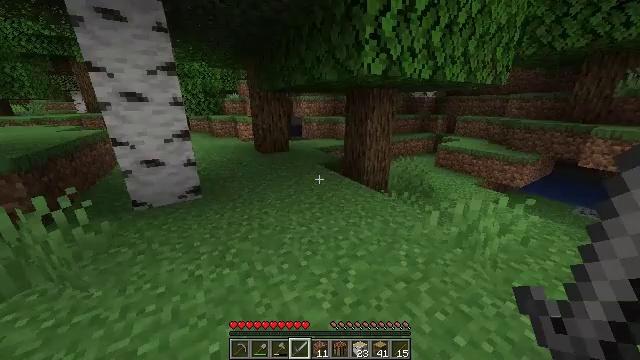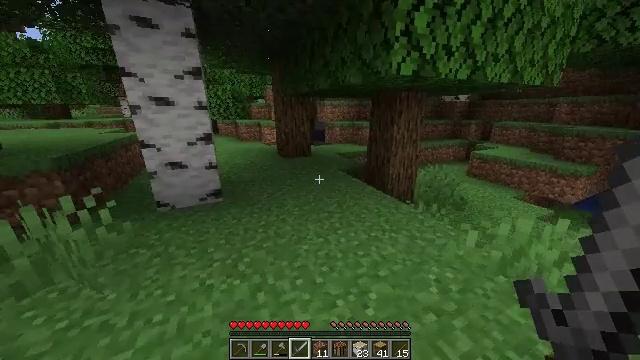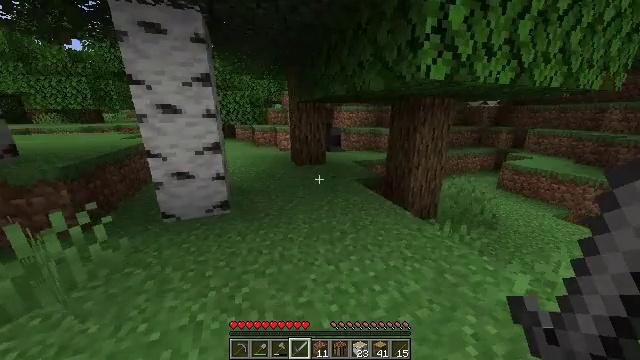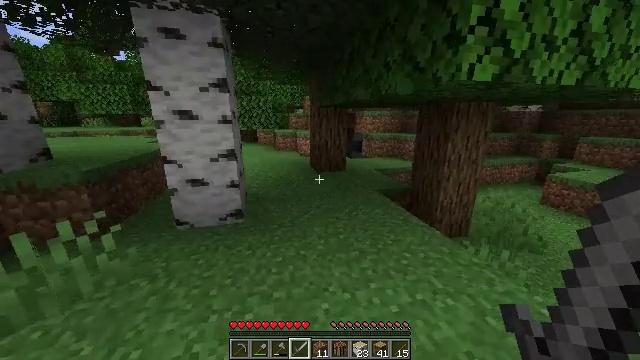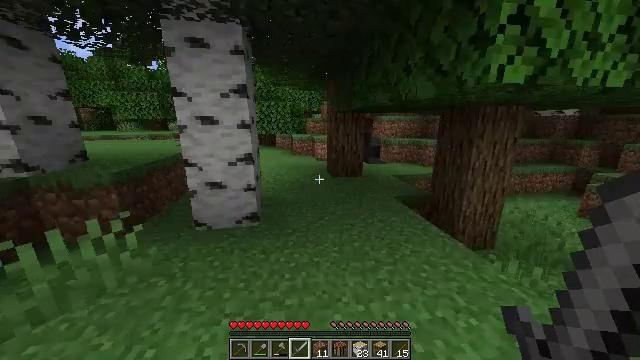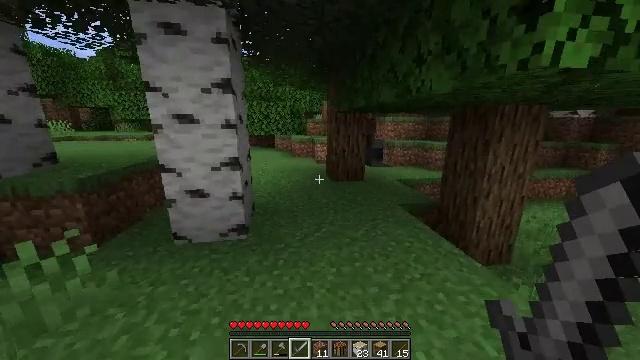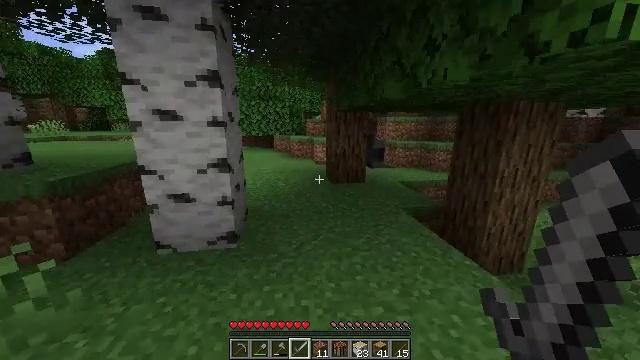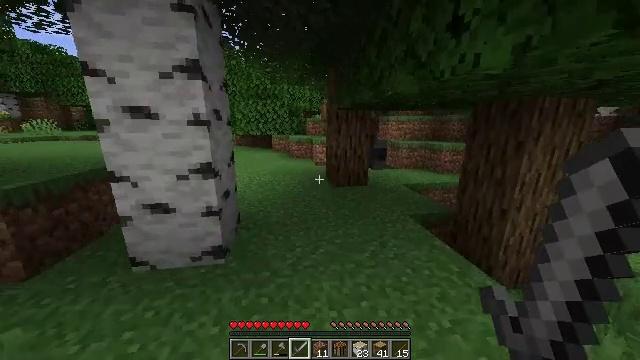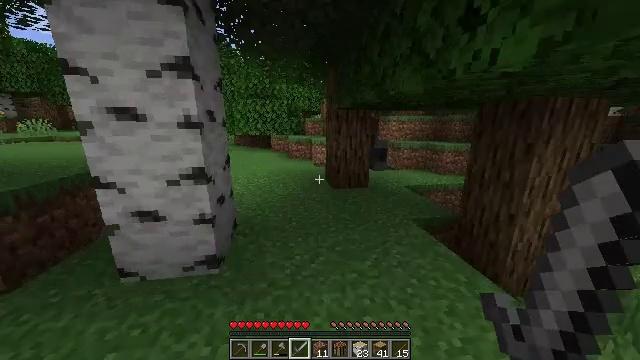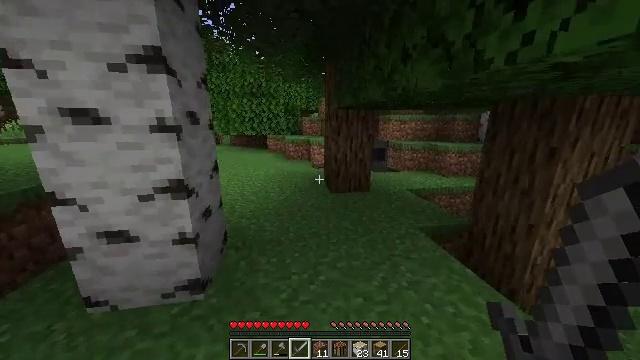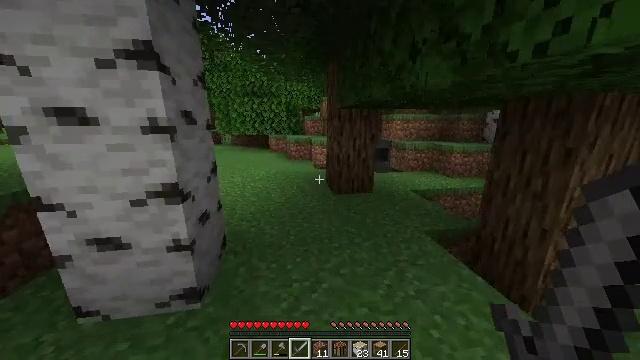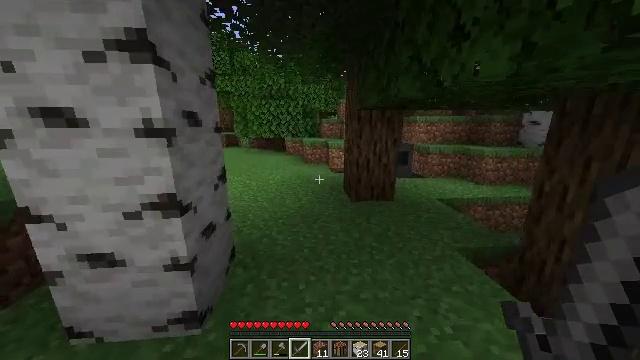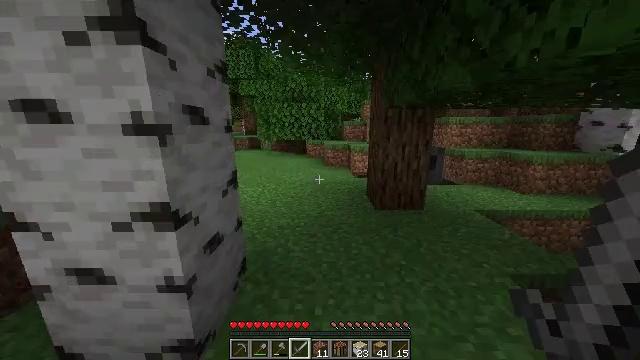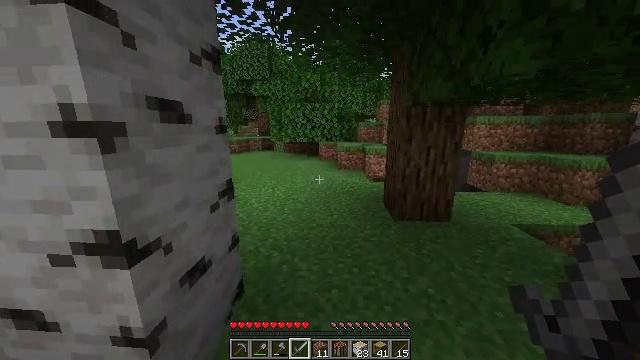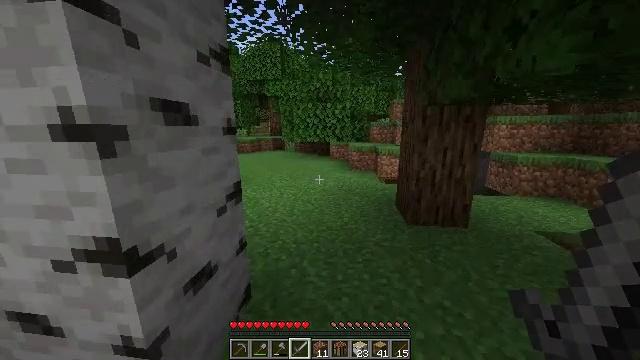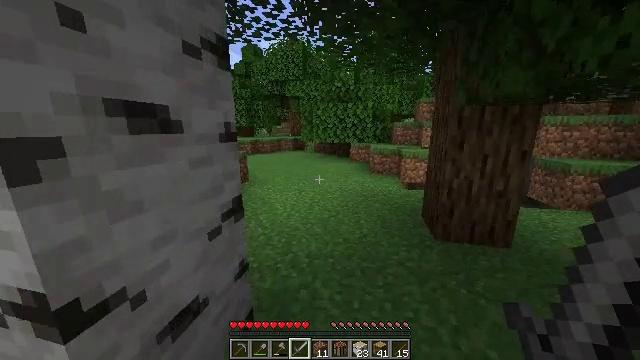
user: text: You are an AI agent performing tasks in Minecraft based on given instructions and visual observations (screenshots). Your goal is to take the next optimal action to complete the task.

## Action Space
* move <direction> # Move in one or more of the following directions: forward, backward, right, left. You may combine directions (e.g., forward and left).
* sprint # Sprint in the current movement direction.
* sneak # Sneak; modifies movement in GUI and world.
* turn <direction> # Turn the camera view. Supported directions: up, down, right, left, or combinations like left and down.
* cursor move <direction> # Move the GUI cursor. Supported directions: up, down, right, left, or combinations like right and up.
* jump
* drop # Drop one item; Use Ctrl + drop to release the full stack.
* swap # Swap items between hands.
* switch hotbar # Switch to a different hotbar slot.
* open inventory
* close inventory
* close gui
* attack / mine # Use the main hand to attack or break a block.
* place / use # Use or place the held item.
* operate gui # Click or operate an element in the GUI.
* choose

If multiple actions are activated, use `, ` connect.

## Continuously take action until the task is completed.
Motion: motion action
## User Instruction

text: Trim the tree by mining oak leaves.
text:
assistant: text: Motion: move forward, sprint, turn left and up
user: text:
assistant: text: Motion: move forward, sprint, turn left and up
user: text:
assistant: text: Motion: move forward, sprint, turn left and up
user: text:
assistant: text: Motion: move forward, sprint, turn left and up
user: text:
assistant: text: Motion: move forward, sprint
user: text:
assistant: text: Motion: move forward, sprint
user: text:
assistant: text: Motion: move forward, sprint
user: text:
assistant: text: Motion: move forward, sprint
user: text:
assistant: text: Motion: move forward, sprint
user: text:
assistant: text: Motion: move forward, sprint
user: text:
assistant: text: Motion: move forward, sprint, turn left
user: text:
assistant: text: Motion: move forward, sprint, turn left
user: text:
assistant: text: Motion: move forward, sprint, turn left
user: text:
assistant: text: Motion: move forward, sprint, turn left
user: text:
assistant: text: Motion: move forward, sprint, turn left
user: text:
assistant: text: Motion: move forward, sprint, turn left
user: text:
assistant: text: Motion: move forward, sprint
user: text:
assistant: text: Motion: move forward, sprint
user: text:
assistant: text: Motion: move forward, sprint
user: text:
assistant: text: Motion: move forward, sprint
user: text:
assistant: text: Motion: move forward, sprint
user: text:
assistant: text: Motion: move forward, sprint, turn left
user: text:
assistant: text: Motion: move forward, sprint, turn left
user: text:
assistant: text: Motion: move forward, sprint, turn left
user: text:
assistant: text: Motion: move forward, sprint, turn left
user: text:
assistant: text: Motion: move forward, sprint, turn left
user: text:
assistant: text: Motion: move forward, sprint, turn left
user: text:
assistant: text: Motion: move forward, sprint, turn left, jump
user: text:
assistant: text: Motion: move forward, sprint, jump
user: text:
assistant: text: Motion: move forward, sprint, jump